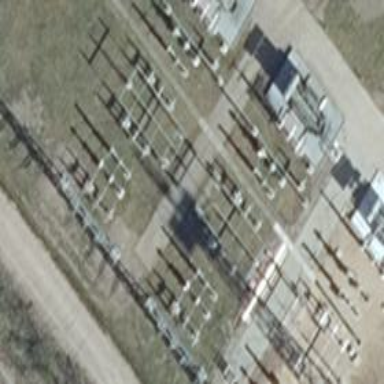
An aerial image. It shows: Busbar power line with 3 cables.